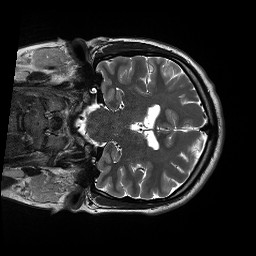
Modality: T2w
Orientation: coronal
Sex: female